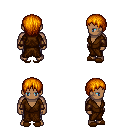
a pixel art fantasy rpg character, male body template, human, dark skin, brown robe, metal pants, dark blonde plain hairstyle, cloth bracers, brown slippers, four views (front, back, left, right), 2x2 character sprite sheet, small pixel art, hard edges, no anti-aliasing